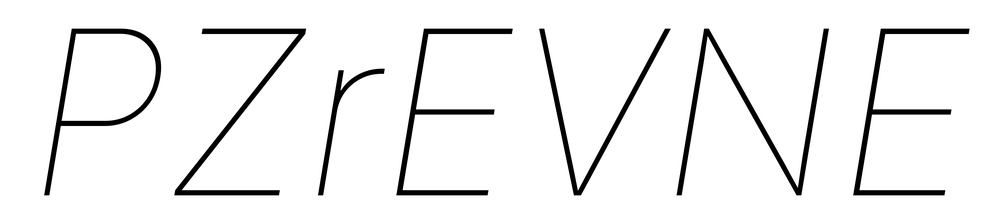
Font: Inter-Italic_Thin_Italic